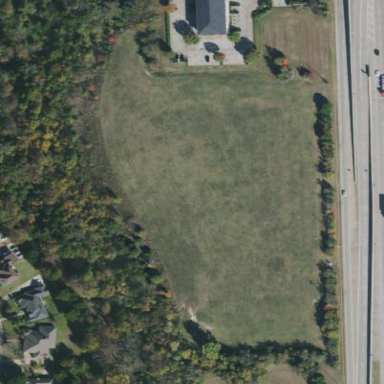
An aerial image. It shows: Grassy plot in zoning area.